Question: I have product with attribute 'address' - where is product places. It is dropdown list. I want this atttribute will be a link on other site page with map and some other info about this address. But when i use html code in editor of attribute options it's not working. At the same time i checked property "Allow HTML Tags on Frontend" - it has "Yes" value. How can i do this?

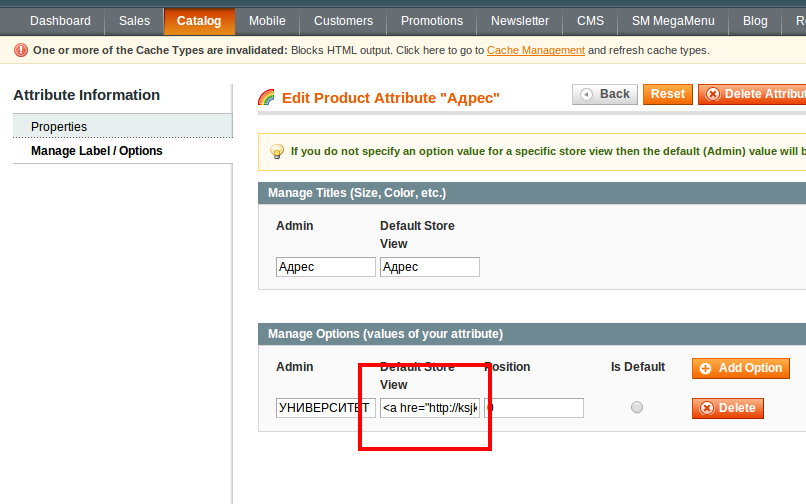
Answer: Here is how my attribute looks like. and it seams to work:

For the attribute settings I just set to 'Yes' 'Allow HTML Tags on Frontend' and 'Visible on Product View Page on Front-end'. The rest is set to 'No'.
Here is how it looks like in the backend when editing a product.

And here is how looks in the frontend. And the link actually works.

I'm using CE-1.7.0.2.
Maybe the version is the problem. You can also try reindexing after you add the attribute.
It seams that for 1.9 something changed.
See these lines in the attribute controller '_filterPostData' method:
'''
foreach ($data['option']['value'] as $key => $values) {
$data['option']['value'][$key] = array_map(array($helperCatalog, 'stripTags'), $values);
}
'''
You can view them here also: <URL>
The filter method looked differently in 1.8 and before: <URL>. It didn't have the strip tags on the options. Just the label.
I guess you can try to override the 'Mage_Adminhtml_Catalog_Product_AttributeController::_filterPostData' method and make it look like it does in 1.8. But I don't know the risks.